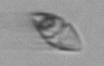
Label: Gyrodinium